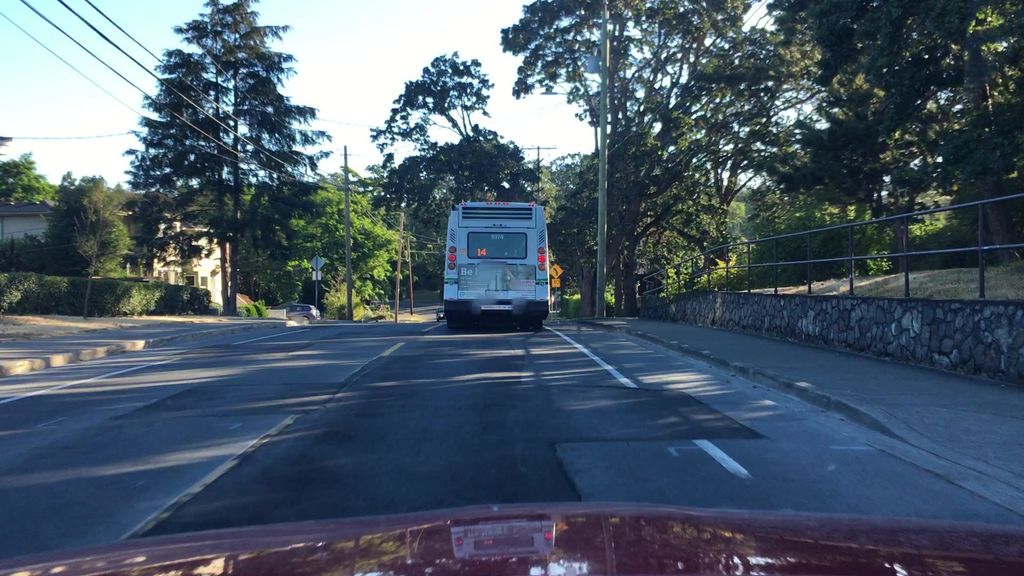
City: victoria